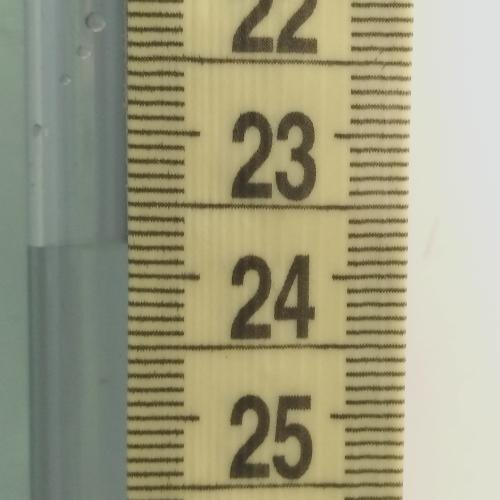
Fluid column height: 23.8 cm